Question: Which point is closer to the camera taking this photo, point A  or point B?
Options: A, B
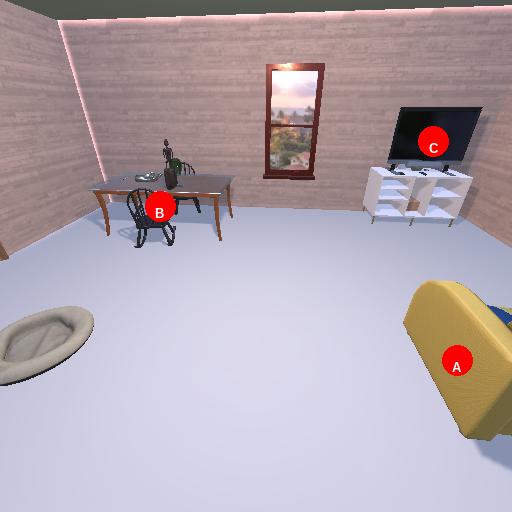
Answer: A